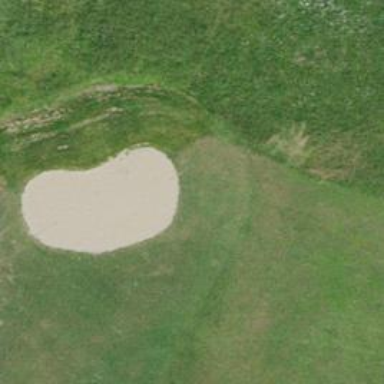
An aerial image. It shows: Sand bunker on golf course.